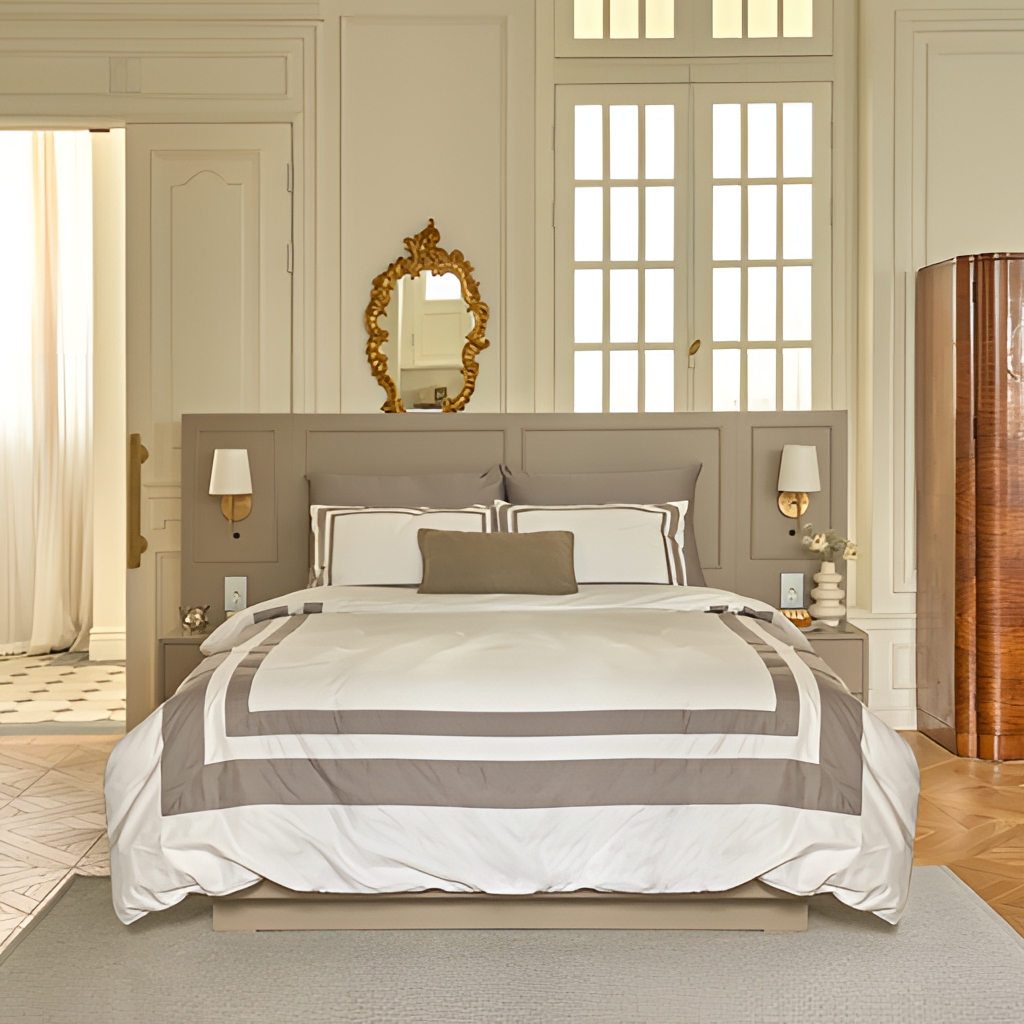
bedroom, wood bed, tan carpet flooring, with plain pattern, classic, paint wallpaper, with solid pattern